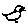
Label: bird